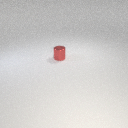
small red metal cylinder